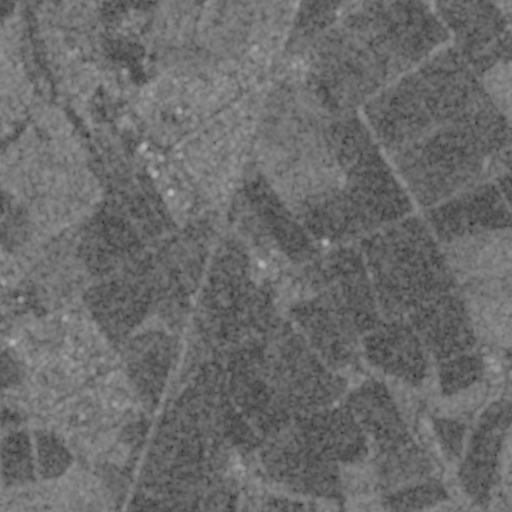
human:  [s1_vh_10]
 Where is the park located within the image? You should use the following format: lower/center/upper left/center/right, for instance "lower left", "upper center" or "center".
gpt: The park is located in the upper left of the image.
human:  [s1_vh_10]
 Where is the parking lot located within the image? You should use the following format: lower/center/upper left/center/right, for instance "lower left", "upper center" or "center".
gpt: There is no parking lot in the image.

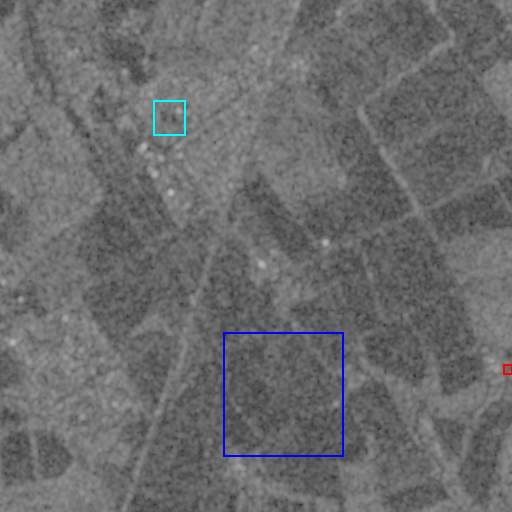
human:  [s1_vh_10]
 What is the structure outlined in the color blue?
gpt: The structure outlined in blue is a crop field.
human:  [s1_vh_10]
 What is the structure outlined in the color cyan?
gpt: The structure outlined in cyan is a park.
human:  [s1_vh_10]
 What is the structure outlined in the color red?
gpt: The structure outlined in red is a parking lot.
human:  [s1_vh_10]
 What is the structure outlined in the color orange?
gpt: There is no orange outline.